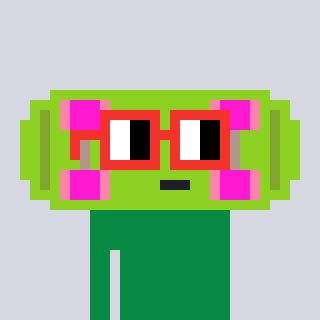
a pixel art character with square red glasses, a skateboard-shaped head and a green-colored body on a cool background